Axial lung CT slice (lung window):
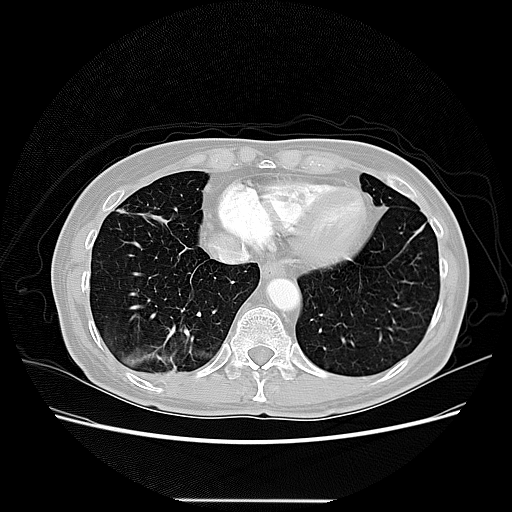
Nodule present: no